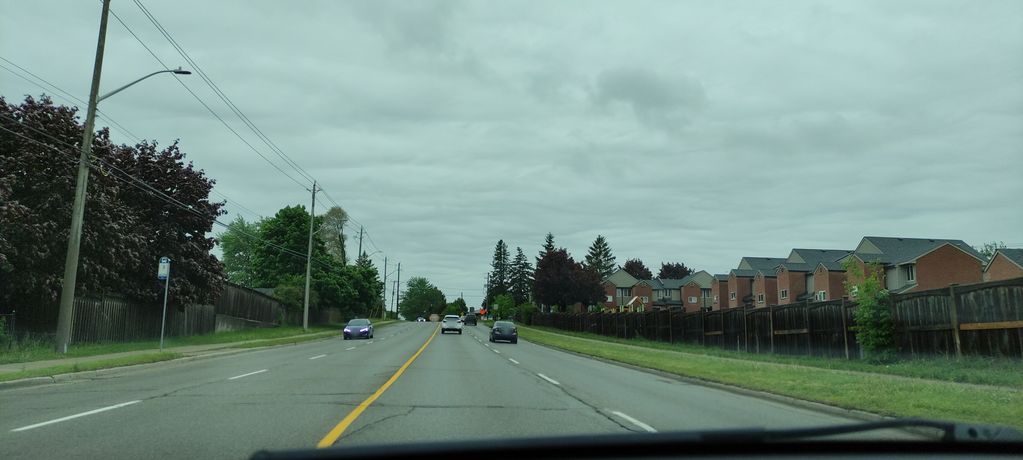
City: kitchener-waterloo